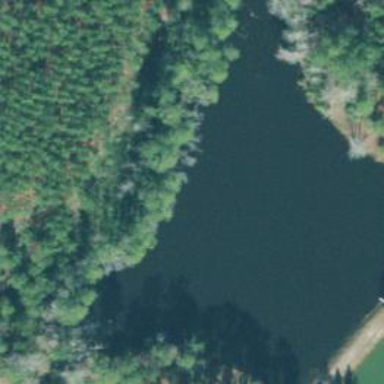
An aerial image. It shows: Reservoir of natural water.